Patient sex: M
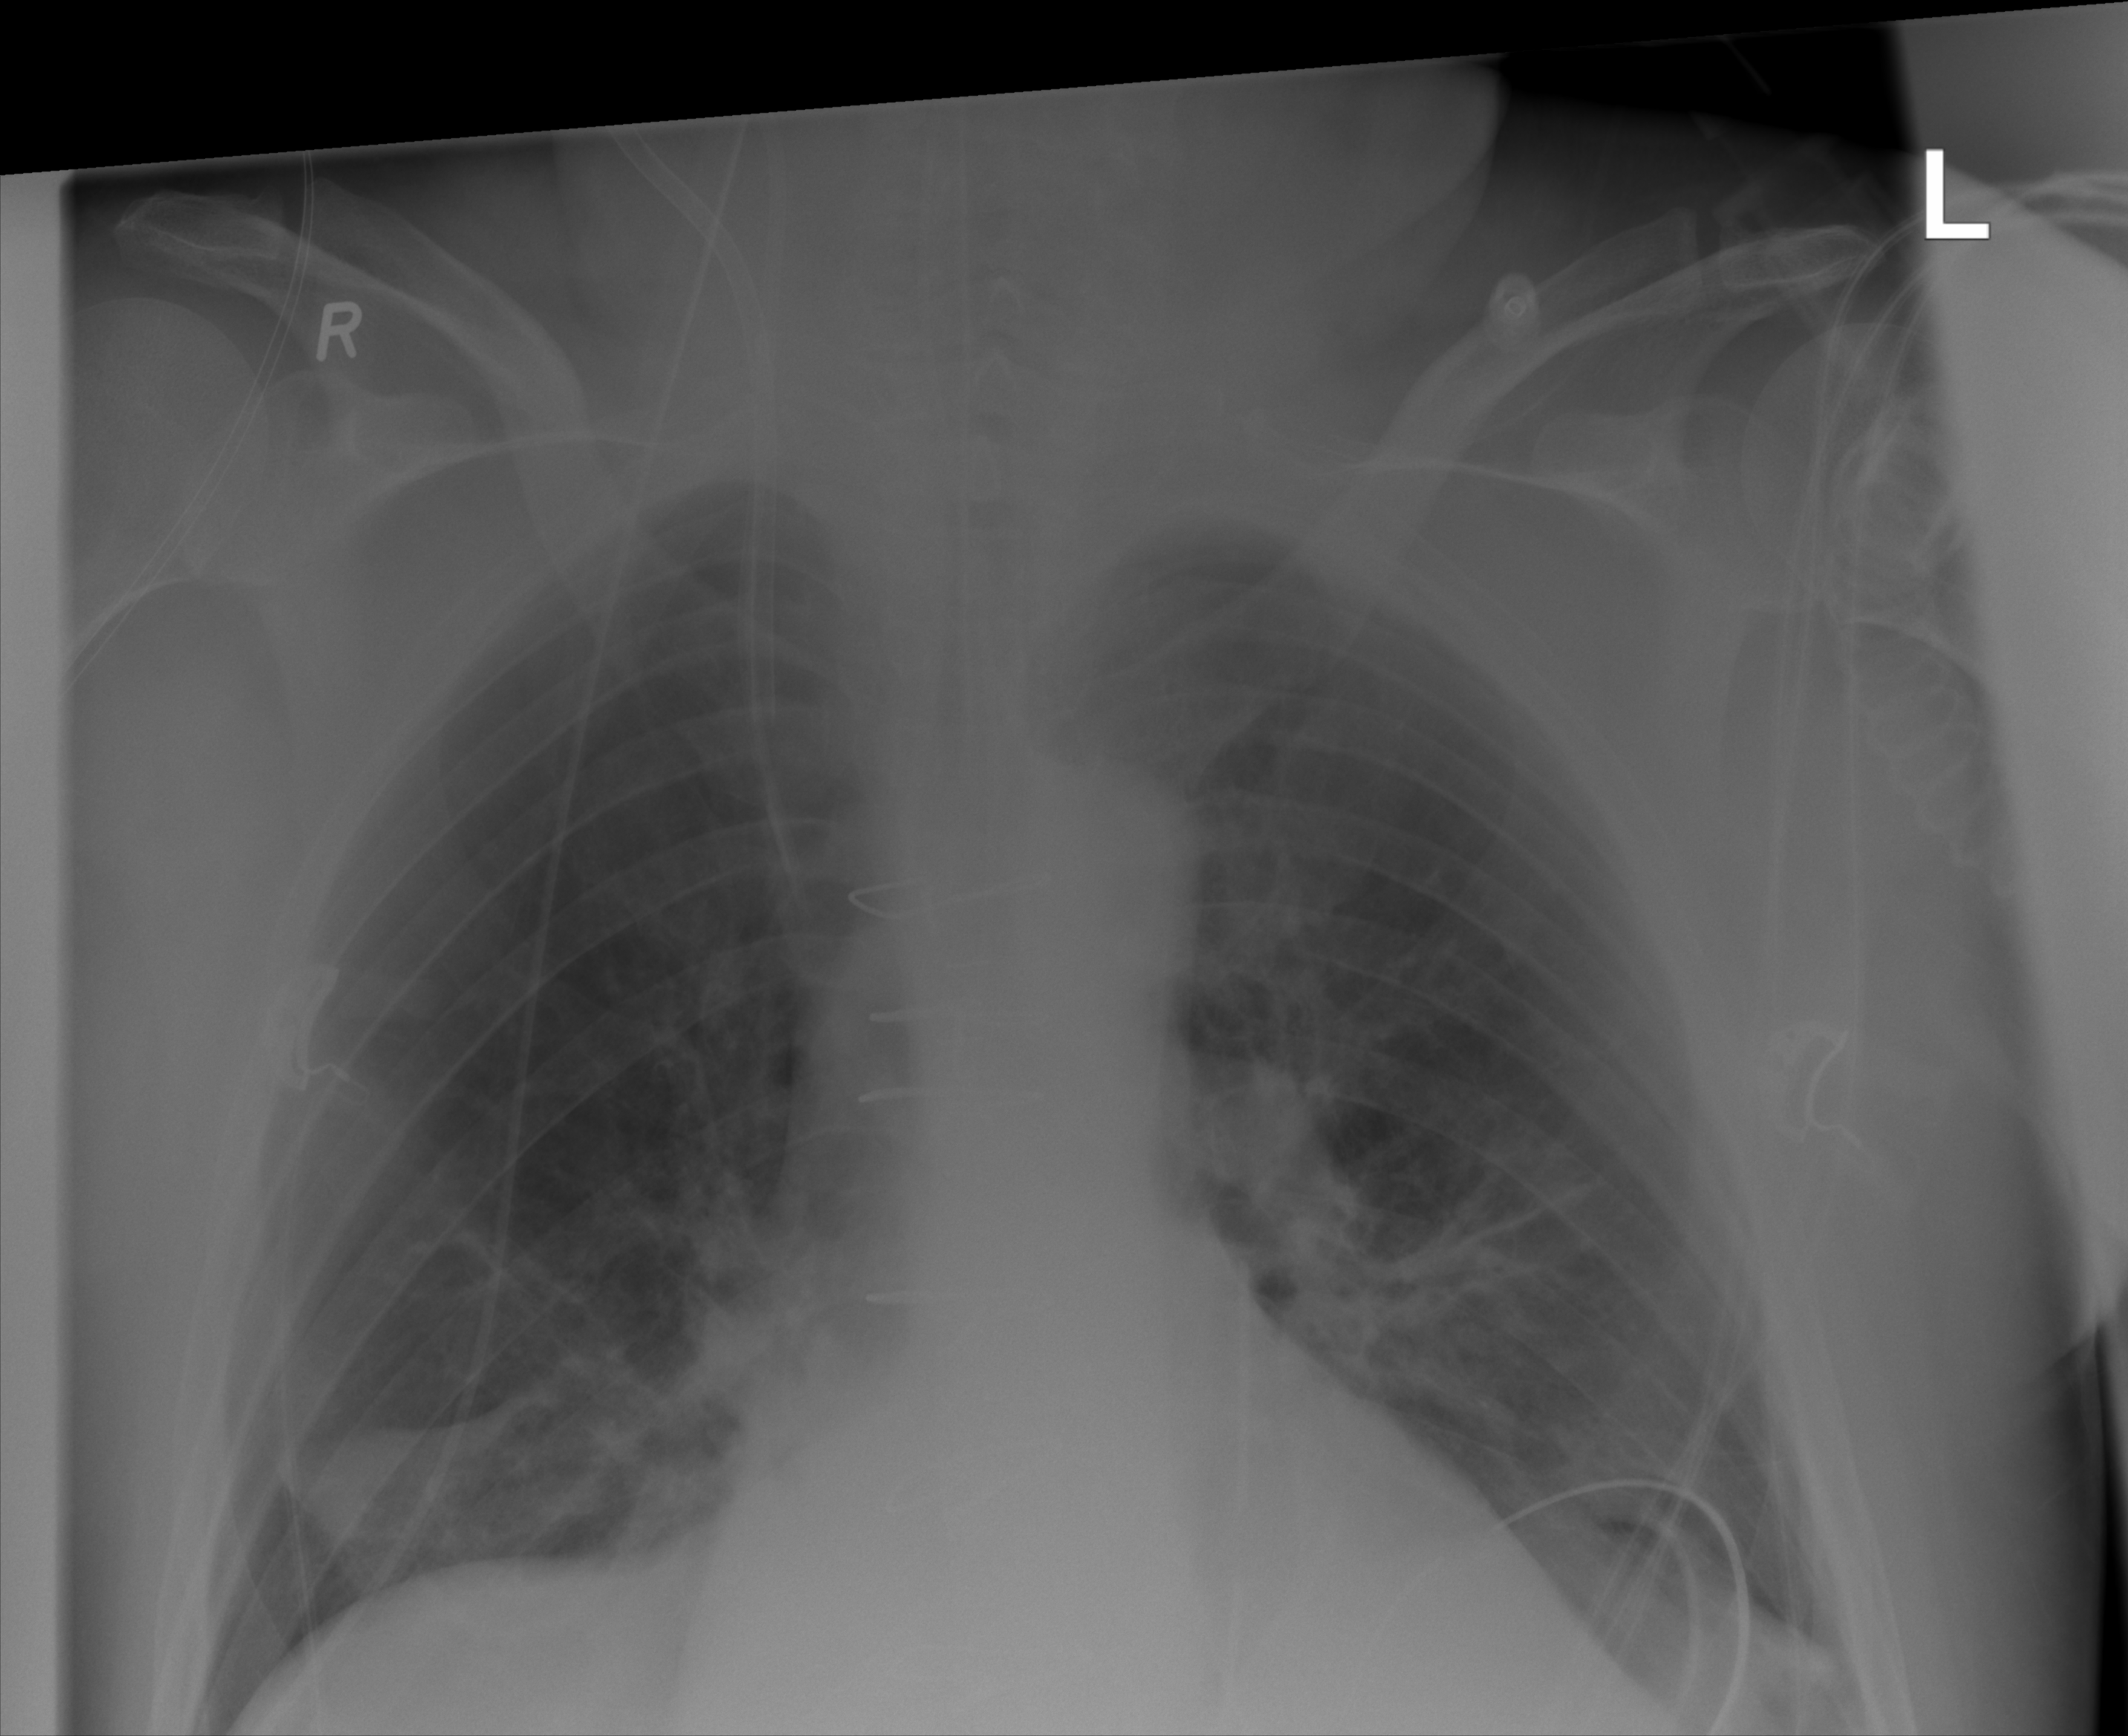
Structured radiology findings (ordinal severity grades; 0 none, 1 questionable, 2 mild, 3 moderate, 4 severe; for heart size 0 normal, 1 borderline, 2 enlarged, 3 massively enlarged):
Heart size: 2
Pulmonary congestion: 2
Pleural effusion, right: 0
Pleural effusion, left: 0
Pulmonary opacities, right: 0
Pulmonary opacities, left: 0
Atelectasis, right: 2
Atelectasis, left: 2